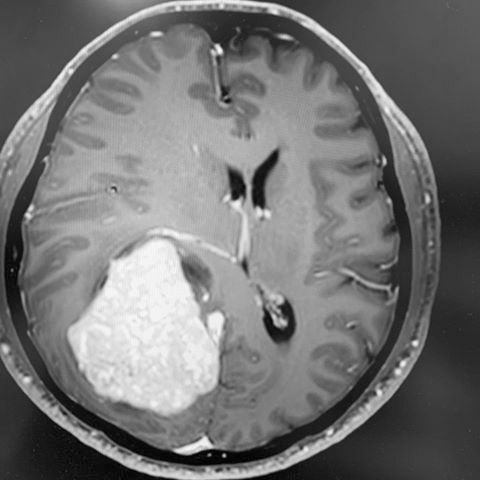
Label: meningioma